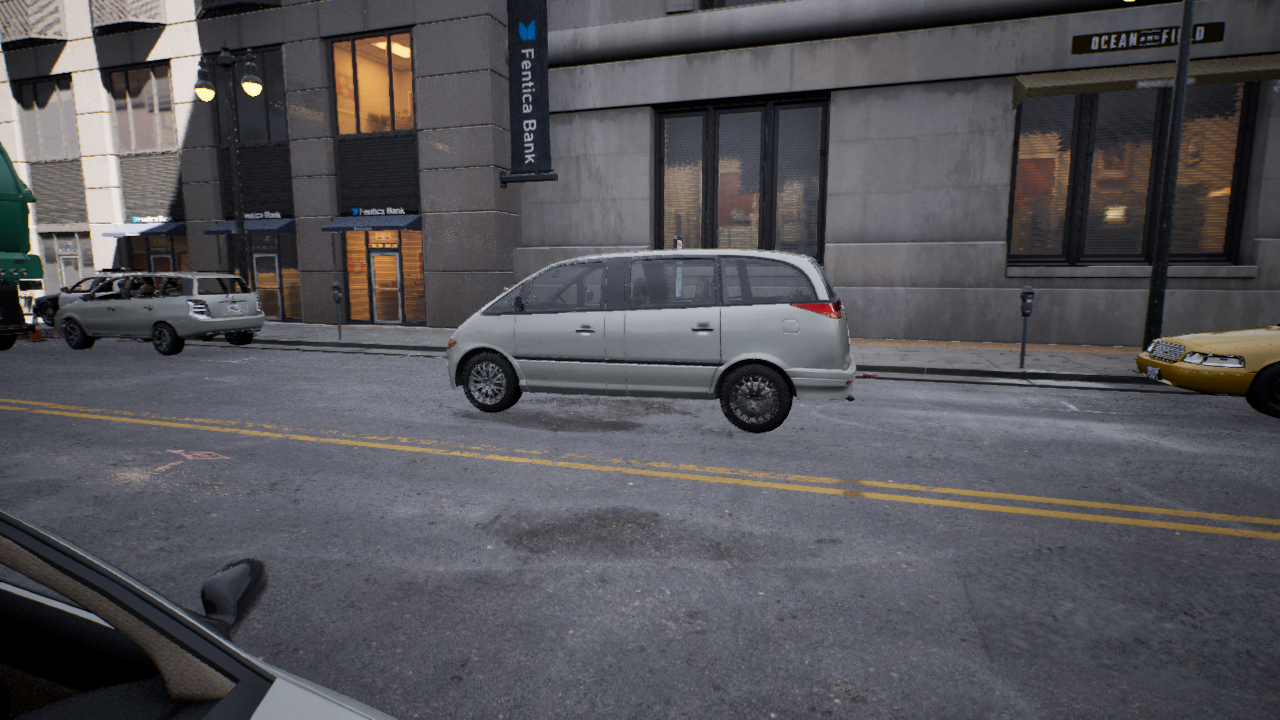
Venue: downtown
Lighting: clear day
Vehicle rig: minivan